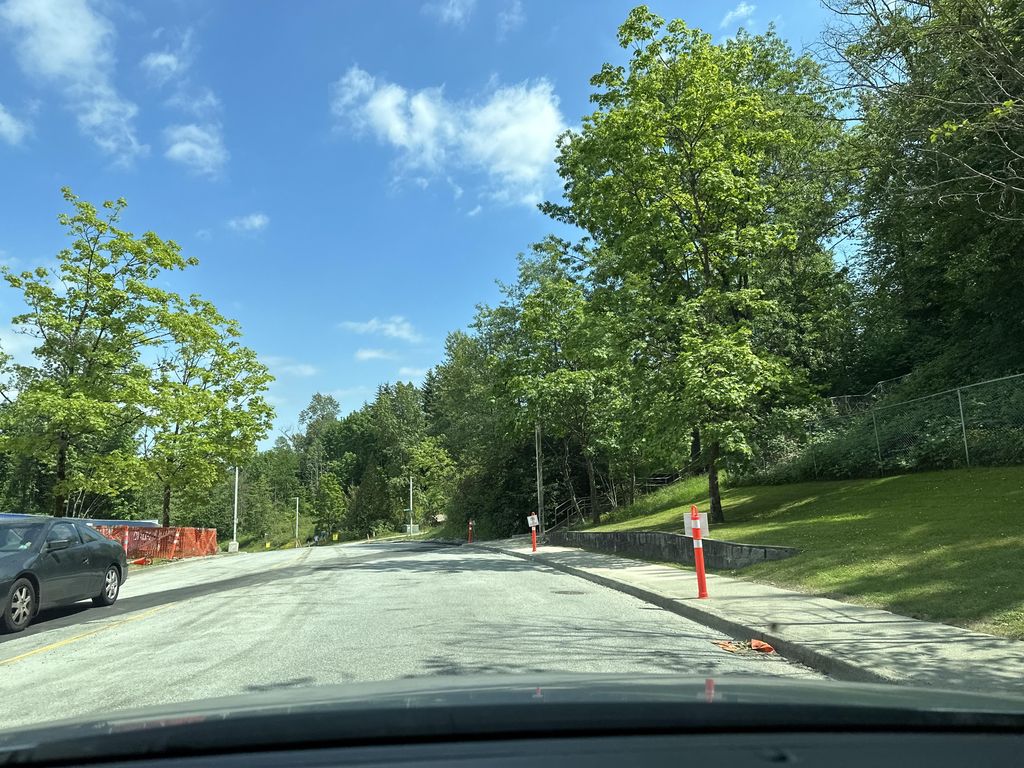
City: vancouver